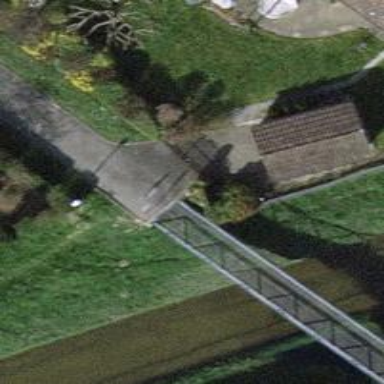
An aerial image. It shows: Footway bridge with metal surface.